Question: I've got a problem with the AutoCompleteExtender inside the AJAX Control Toolkit which I just can't seem to get to the bottom of. The control sits inside an asp:Panel linked to a ModalPopupExtender from the toolkit. Everything works beautifully in the latest generations of IE9, FF and Opera but glitches in Safari and Chrome (assuming it's WebKit related).
The glitch is that the drop down from the autocomplete is falling the modal popup rather than in front of it (names blurred for privacy reasons):

Looking at things in Firebug, here's the drop down rendered in an unordered list:
'''
<ul id="EmployeeAutoCompleteExtender_completionListElem" class="autoCompleteList" style="width: 281px; visibility: visible; position: absolute; left: 0px; top: 22px; z-index: 1000; ">
'''
The autoCompleteList class looks like this:
'''
.autoCompleteList
{
list-style: none outside none;
border: 1px solid buttonshadow;
cursor: default;
padding: 0px;
margin: 0px;
}
'''
And the resulting div for the modal popup looks like this:
'''
<div id="MainContent_AddPeoplePanel" class="modalPopup" style="z-index: 100001; position: absolute; left: 719px; top: 352.5px; opacity: 1; ">
'''
With the following modalPopup CSS class:
'''
.modalPopup
{
background-color: White;
padding: 10px;
width: 462px;
}
'''
My assumption is that the lower z-index on the list is causing it to fall behind the div but then again, it plays nice in the non-WebKit browsers. The z-indexes are also inline styles so they're obviously coming straight from the controls. Am I missing something here? Any suggestions? (other than ditching WebForms and AJAX and employing jQuery)
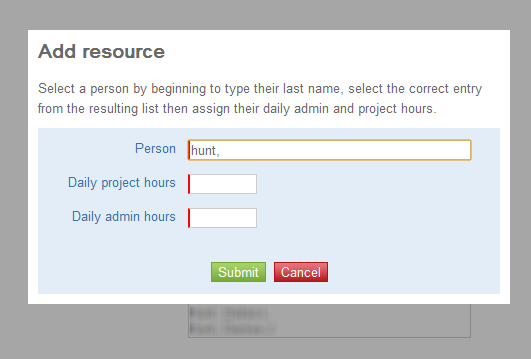
Answer: Seeing as you suspect it's the z-index causing the problem, what happens if you try and override the inline styles that are spat out by the Ajax Control Toolkit using '!important'?
'''
.autoCompleteList {
list-style: none outside none;
border: 1px solid buttonshadow;
cursor: default;
padding: 0px;
margin: 0px;
z-index:2000 !important;
}
.modalPopup {
background-color: White;
padding: 10px;
width: 462px;
z-index:1000 !important;
}
'''
I know it's a bit of a hack but if you haven't tried it yet it might be worth a shot?